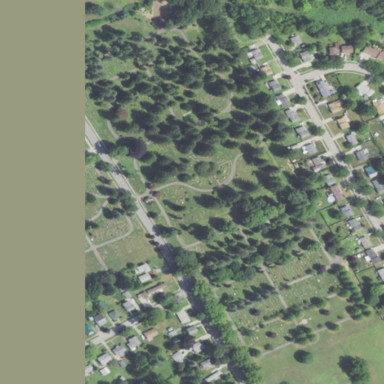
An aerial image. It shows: Cemetery.